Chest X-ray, AP view. Patient: 15 years old, sex F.
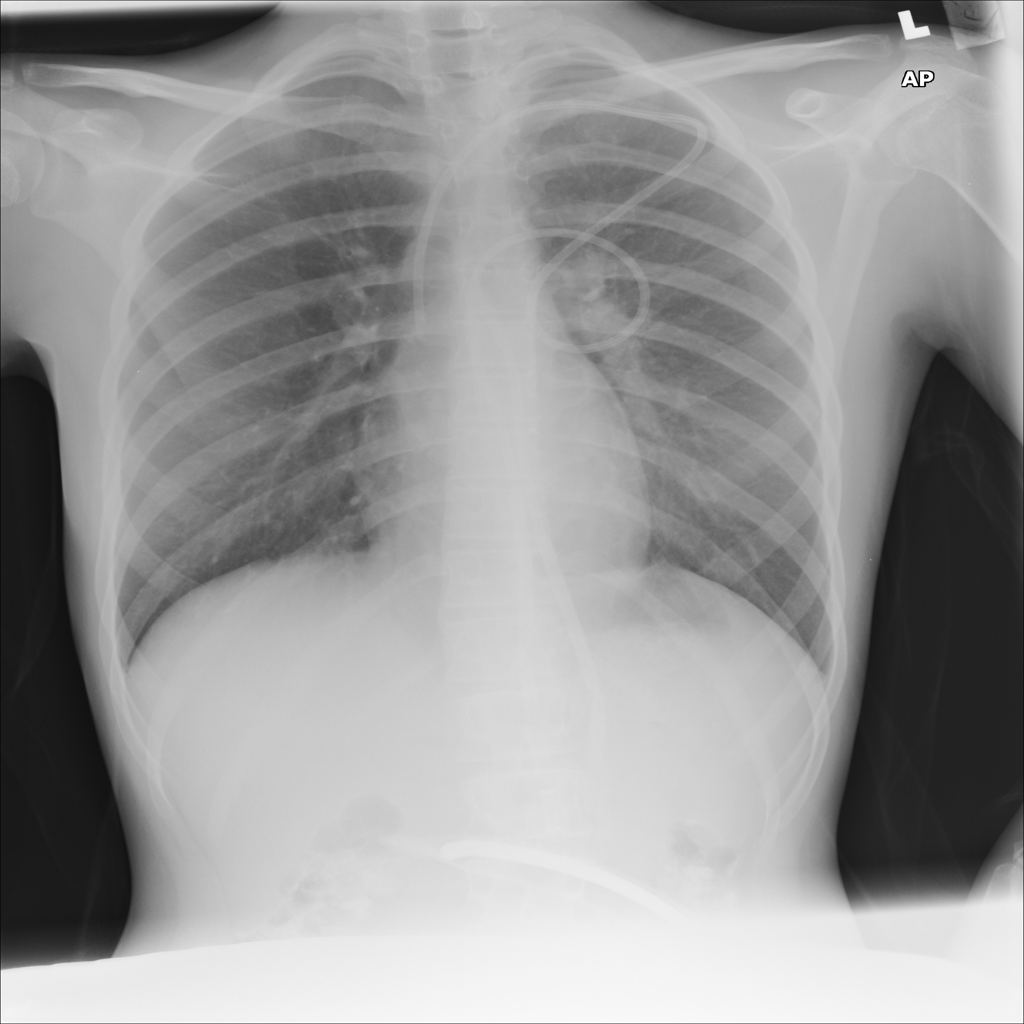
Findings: No Finding